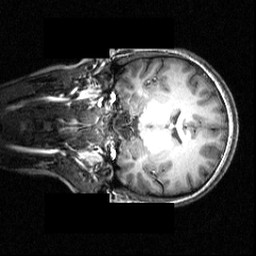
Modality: T1w
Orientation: coronal
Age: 12
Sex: female
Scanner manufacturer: siemens
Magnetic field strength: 3.951 T
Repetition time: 1.5 s
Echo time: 0.00335 s